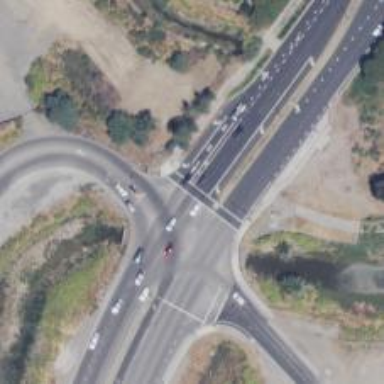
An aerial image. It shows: Marked footway crossing with center island.